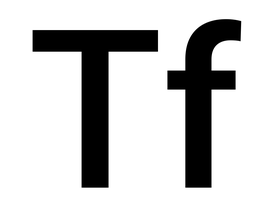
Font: Roboto_Medium